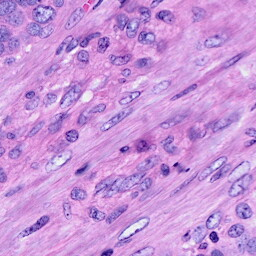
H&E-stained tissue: Ovarian